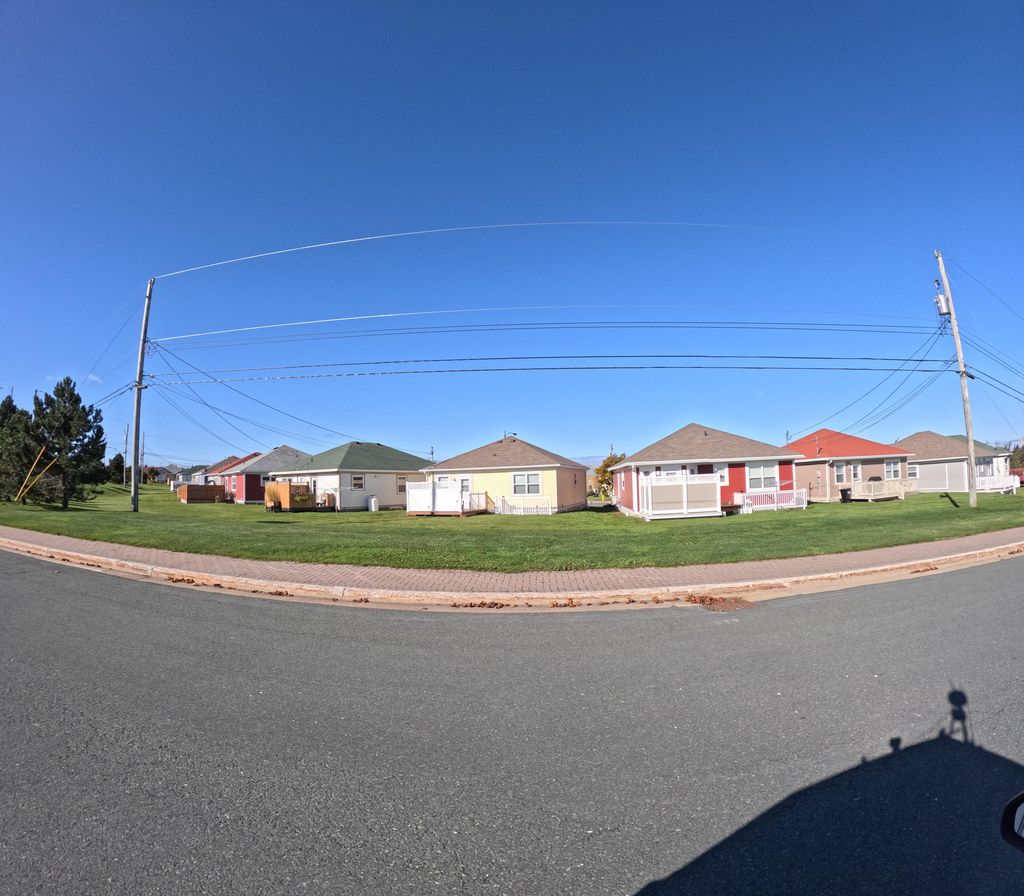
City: st_johns